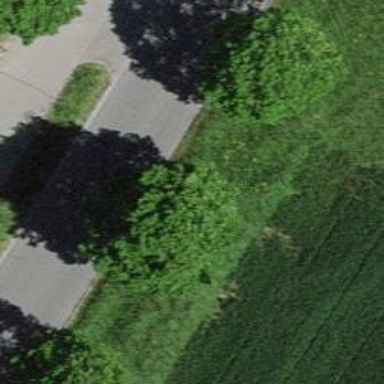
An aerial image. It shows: Row of deciduous broadleaved trees.